Aerial crown-view tile of a tropical tree (Barro Colorado Island, Panama), acquired 20250512:
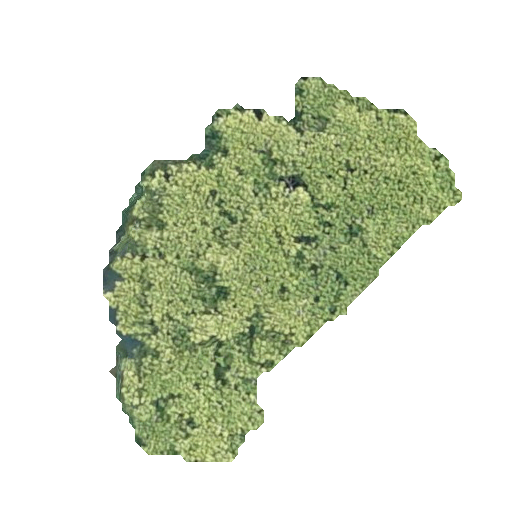
Species: Sterculia apetala
GBIF accepted scientific name: Sterculia apetala
Crown area: 114.035 m²